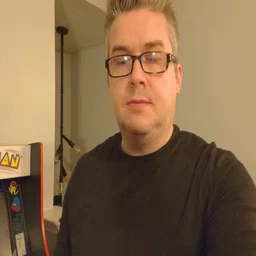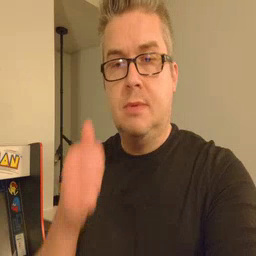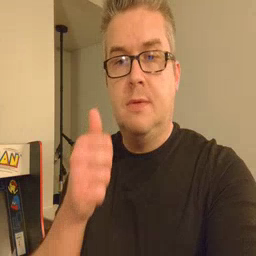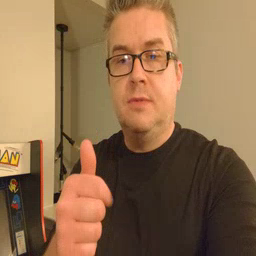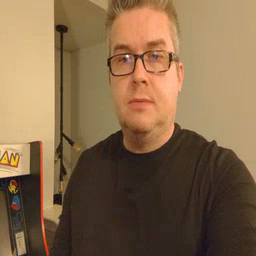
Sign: yourself